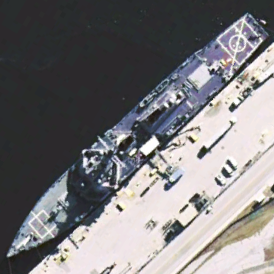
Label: destroyer